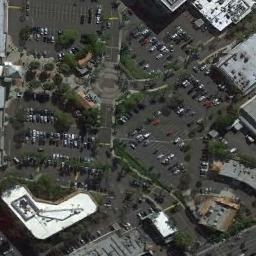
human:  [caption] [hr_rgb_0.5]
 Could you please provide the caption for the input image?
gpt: The parking lot with lots of parked cars is surrounded by some buildings .

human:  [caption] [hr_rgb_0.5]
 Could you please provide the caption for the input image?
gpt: A quarter of the vehicles in the parking lot are red .

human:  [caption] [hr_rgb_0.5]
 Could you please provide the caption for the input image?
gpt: Several buildings of different shapes are next to the parking lot .

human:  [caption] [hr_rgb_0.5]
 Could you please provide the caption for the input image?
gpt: The parking lot is full of cars next to some buildings and trees .

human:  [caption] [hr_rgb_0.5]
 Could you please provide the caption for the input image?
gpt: There are some green trees and buildings beside the parking lot .